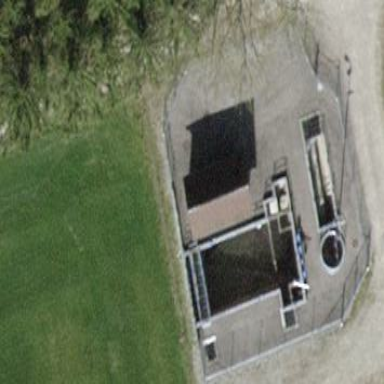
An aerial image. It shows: Wastewater plant surrounded by fence.